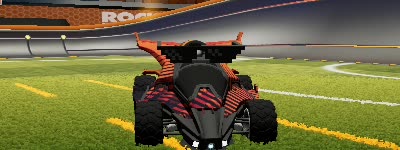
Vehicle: aftershock